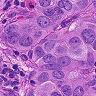
Metastatic tissue present: yes